Field crop: maize
Growth stage: 2
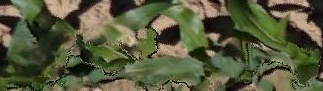
Species: maize